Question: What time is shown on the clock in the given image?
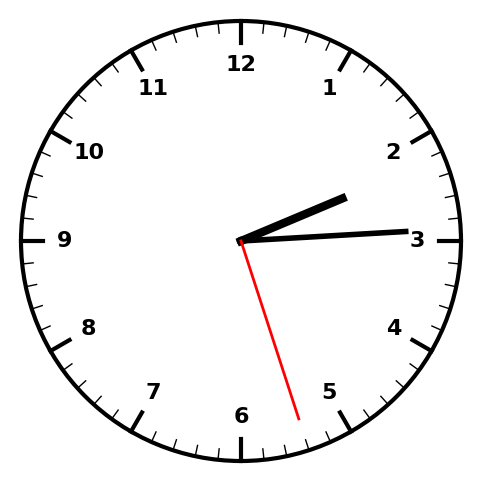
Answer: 02:14:27